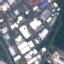
Land use / land cover: Industrial